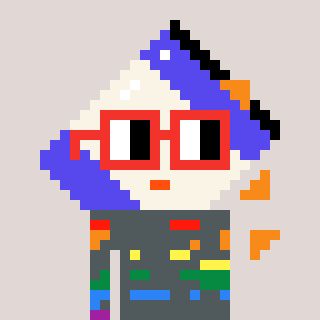
a pixel art character with square red glasses, a chips-shaped head and a foggrey-colored body on a warm background